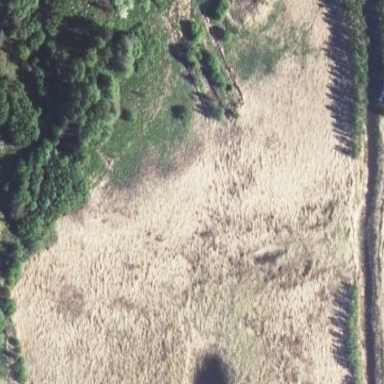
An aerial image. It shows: Wetland area dominated by reedbeds.